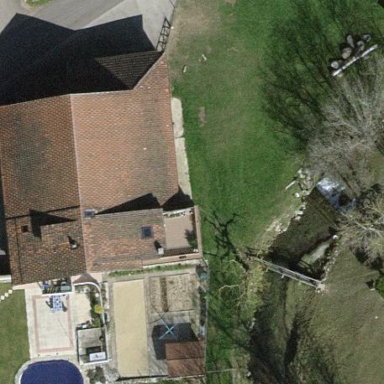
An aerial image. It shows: Farmyard area.